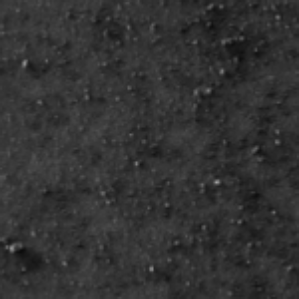
Label: frost